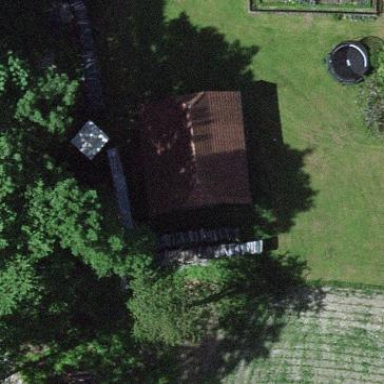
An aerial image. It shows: Rural barn.